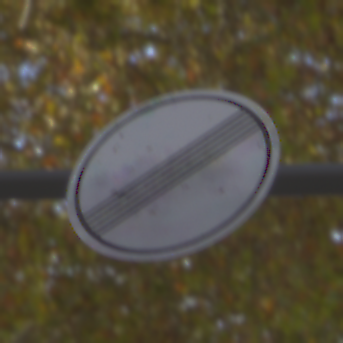
Verkehrszeichen: EndeSaemtlicherBegrenzungen
Umgebung: Outdoor, Suburban
Tageszeit: MorningAfternoon
Wetter: PartlyCloudy
Licht: Natural
Jahreszeit: NotSpecified
Kontrast: MediumContrast